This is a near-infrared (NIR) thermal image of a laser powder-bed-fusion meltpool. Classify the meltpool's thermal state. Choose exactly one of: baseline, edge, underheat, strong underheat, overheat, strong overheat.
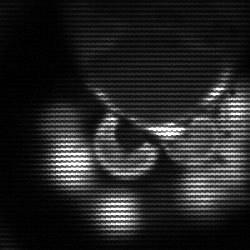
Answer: edge